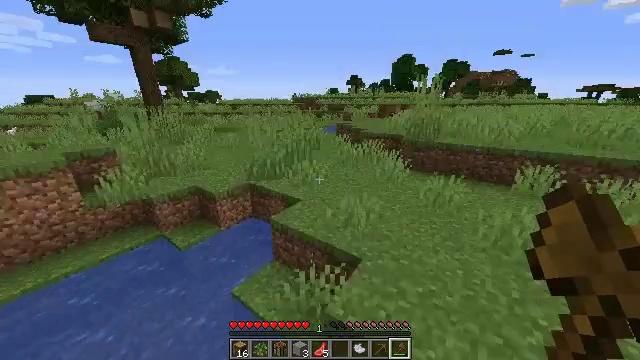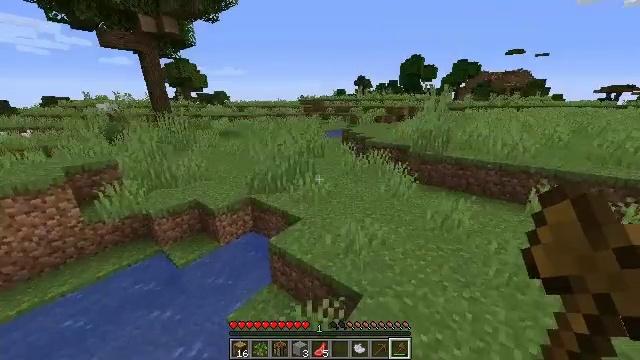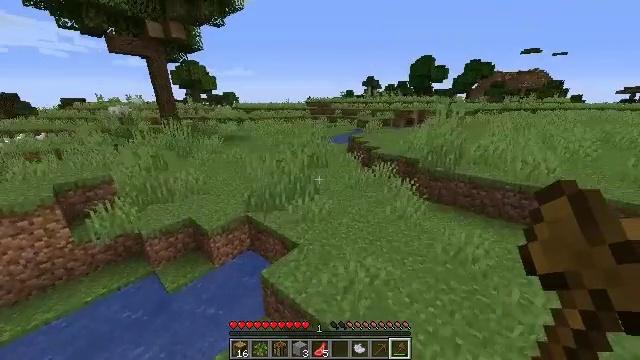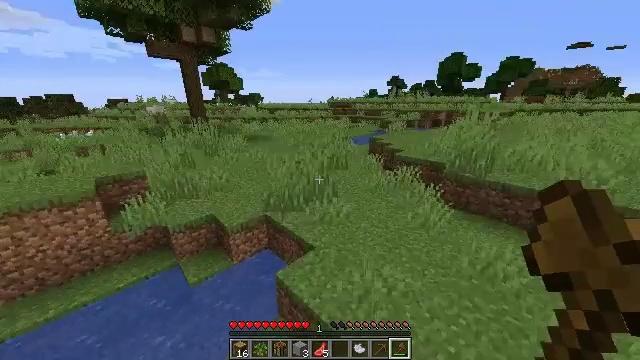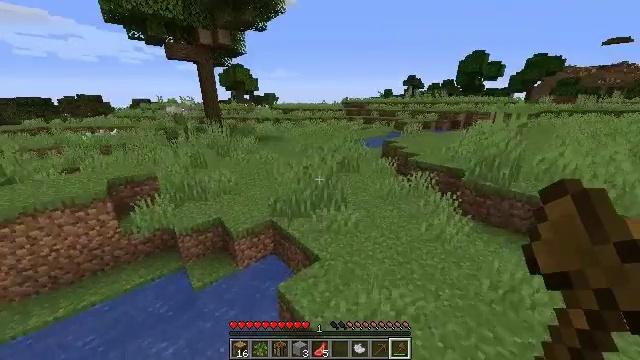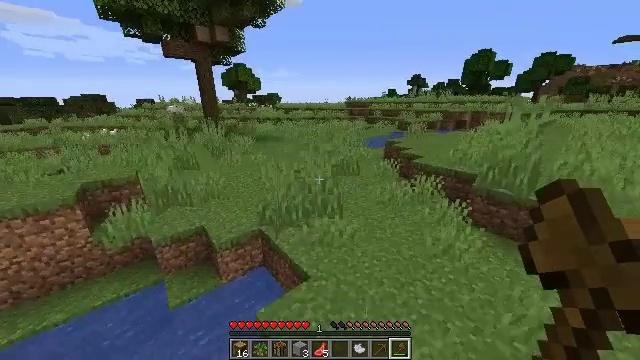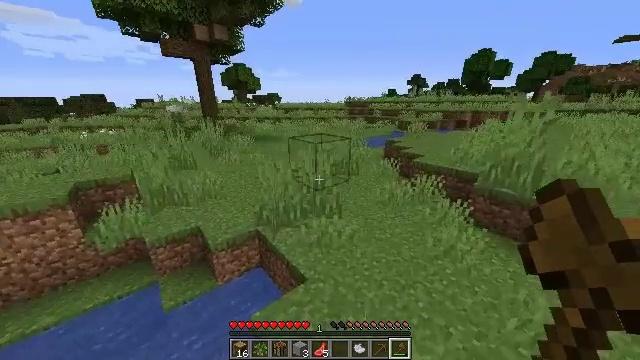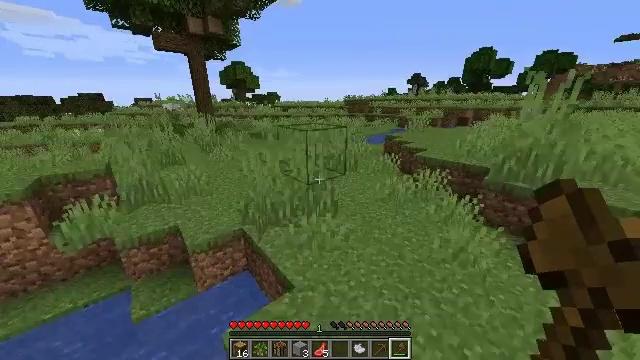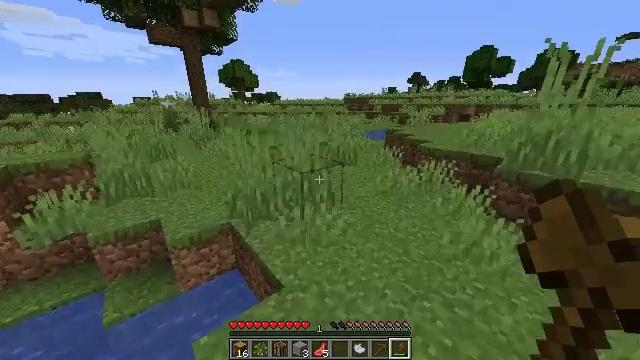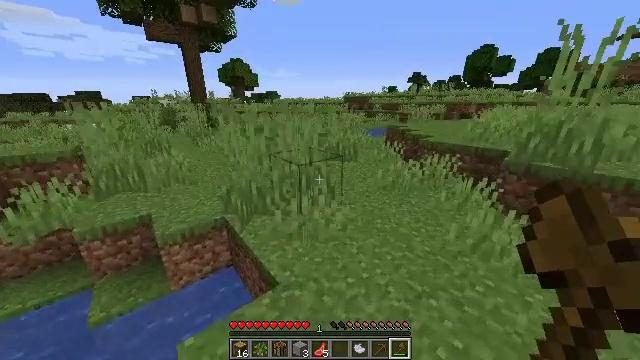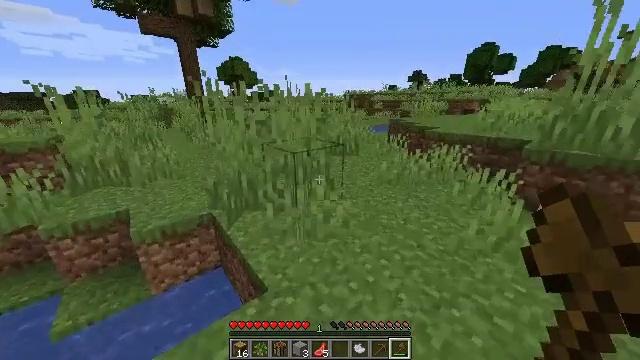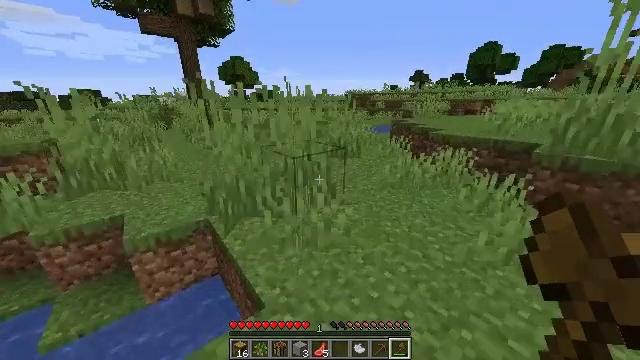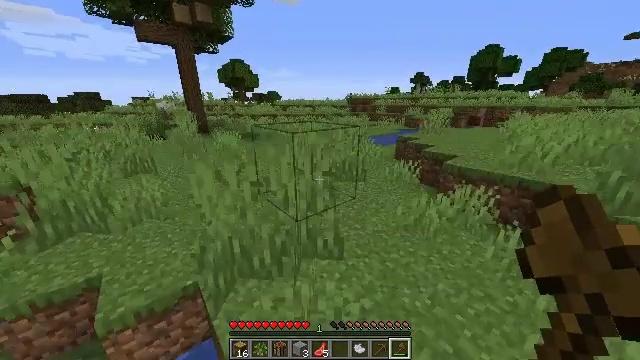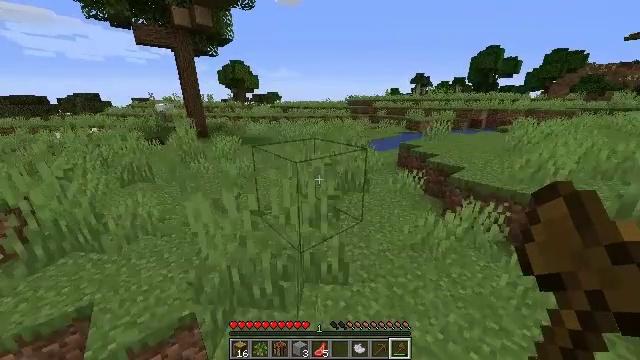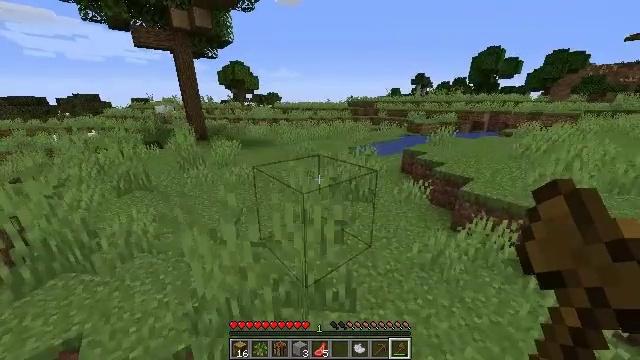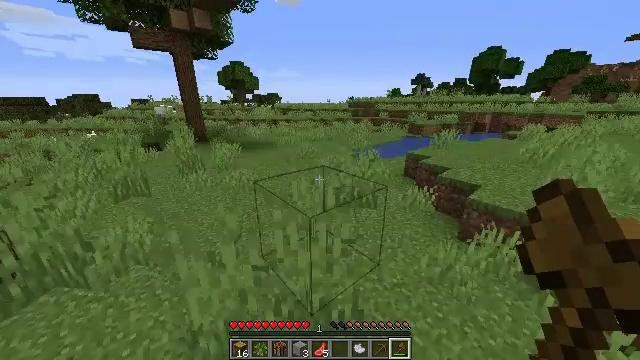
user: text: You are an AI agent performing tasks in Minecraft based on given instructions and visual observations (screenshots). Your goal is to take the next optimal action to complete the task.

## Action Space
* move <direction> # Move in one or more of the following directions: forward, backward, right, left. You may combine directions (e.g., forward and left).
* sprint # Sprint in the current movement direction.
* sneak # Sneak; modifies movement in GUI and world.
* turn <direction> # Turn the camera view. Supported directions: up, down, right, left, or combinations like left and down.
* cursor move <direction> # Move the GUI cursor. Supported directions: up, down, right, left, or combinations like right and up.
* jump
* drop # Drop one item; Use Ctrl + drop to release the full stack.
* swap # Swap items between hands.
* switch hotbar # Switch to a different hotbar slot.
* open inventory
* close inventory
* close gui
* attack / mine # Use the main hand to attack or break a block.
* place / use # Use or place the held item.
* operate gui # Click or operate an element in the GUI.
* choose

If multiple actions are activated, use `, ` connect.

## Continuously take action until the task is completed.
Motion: motion action
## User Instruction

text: Drop a light gray dye.
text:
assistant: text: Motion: move forward, turn left, jump
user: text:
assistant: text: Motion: move forward, turn left, jump
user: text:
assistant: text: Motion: move forward, turn left, jump
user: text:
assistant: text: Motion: move forward, turn left, jump
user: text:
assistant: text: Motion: move forward, jump
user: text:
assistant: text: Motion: move forward, jump
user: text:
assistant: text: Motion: move forward, jump
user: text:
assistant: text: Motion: move forward and move left, jump
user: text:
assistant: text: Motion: move forward and move left, jump
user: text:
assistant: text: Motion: move forward and move left, jump
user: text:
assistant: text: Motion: move forward and move left, jump
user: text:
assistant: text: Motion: move forward and move left, jump
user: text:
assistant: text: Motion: move forward and move left, jump
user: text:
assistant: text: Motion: move forward and move left, jump
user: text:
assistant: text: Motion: move forward and move left, jump
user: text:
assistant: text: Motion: move forward and move left, jump
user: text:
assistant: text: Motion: move forward and move left, turn left, jump
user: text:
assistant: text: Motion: move forward and move left, turn left, jump
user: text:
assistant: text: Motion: move forward and move left, turn left, jump
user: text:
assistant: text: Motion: move forward, turn left, jump
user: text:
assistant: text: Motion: move forward, turn left, jump
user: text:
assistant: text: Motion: move forward, jump
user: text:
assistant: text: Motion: move forward, jump
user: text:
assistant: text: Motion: move forward, jump
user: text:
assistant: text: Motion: move forward, jump
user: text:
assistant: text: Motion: move forward, jump
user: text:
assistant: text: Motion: move forward, jump
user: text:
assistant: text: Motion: move forward, jump
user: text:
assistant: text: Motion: move forward, jump
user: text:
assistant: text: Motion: move forward, jump